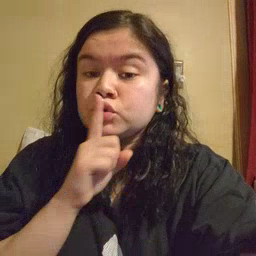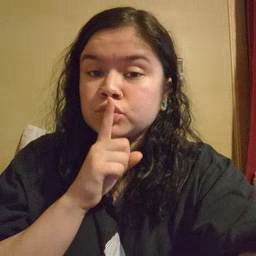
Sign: shhh